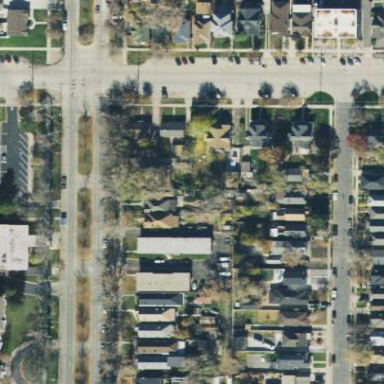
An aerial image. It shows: Sidewalk along the footway.